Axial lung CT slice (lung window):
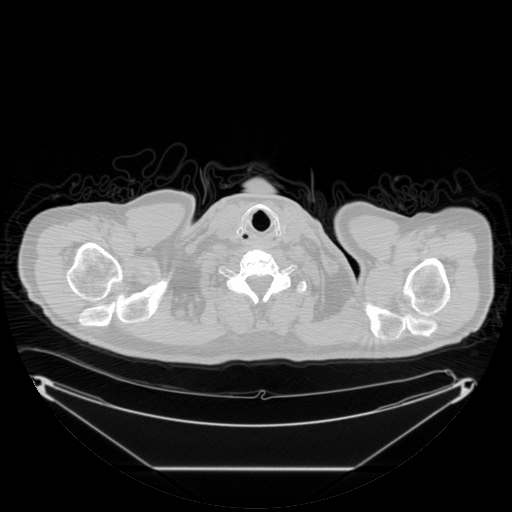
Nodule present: no